Field crop: maize
Growth stage: 2
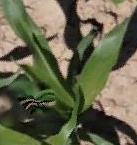
Species: maize